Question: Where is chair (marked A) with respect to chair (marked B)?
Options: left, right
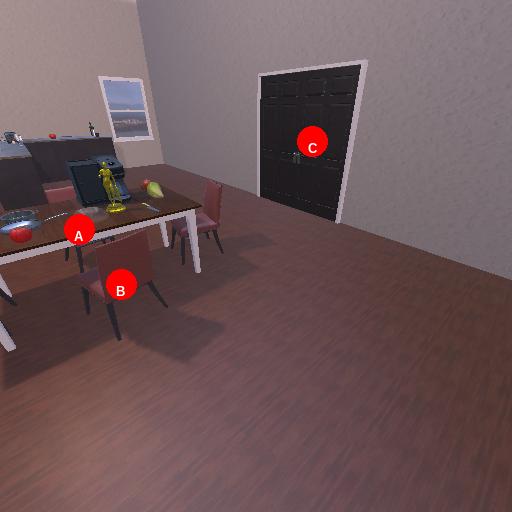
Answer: left